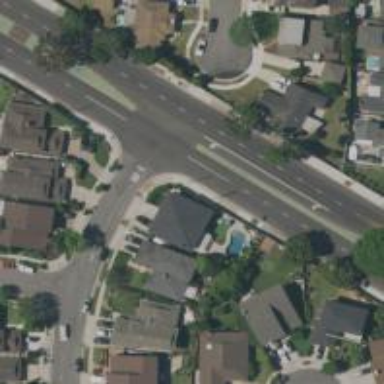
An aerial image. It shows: Secondary road with asphalt surface.